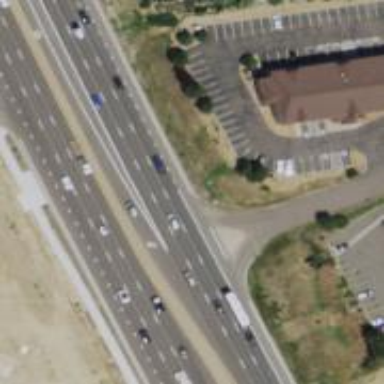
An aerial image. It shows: Trunk highway.